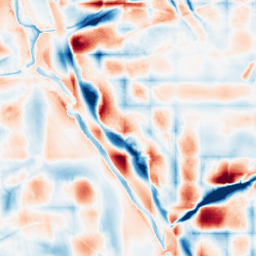
Category: wavelet
Decomposition family: wavelet_biorthogonal
Decomposition parameters: wavelet: bior2.4
level: 5
Upsampling method: sinc_hamming
Upsampling parameters: scale: 8
kernel_size: 16
Upsampling scale: 8